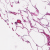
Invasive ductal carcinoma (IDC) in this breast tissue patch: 0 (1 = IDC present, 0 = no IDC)